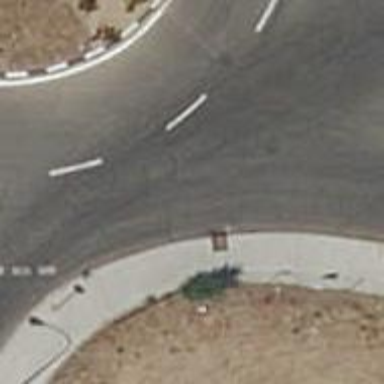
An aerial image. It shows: Roundabout at tertiary road junction.